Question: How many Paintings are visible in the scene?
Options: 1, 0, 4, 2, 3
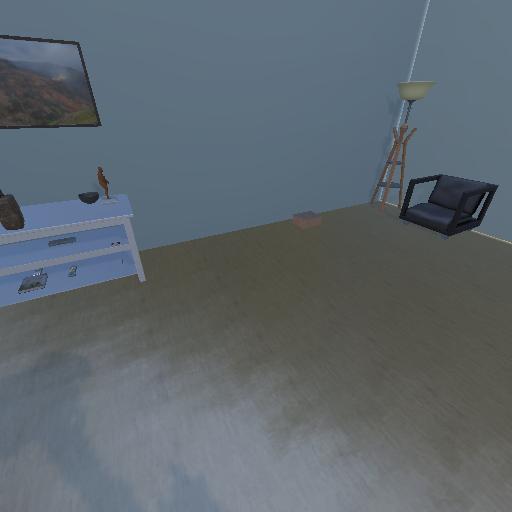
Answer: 1